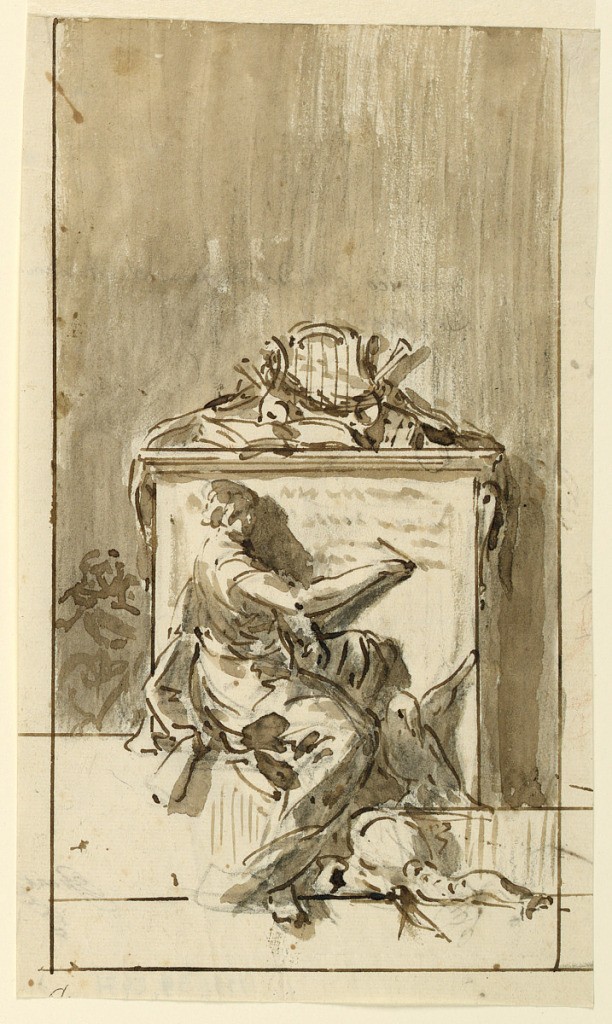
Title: Sketch for a monument to be fastened to a wall
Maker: Domenico Mondo, Italian, 1723 - 1806
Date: ca. 1800
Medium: Pen with bistre washes and black chalk with washes on paper
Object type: Drawing
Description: Vertical composition of a seated woman who writes on a tablet topped by a musical trophy. A swan and what apparently is the head of an elephant are beside the woman's legs. There are bordering lines laterally and at the bottom.